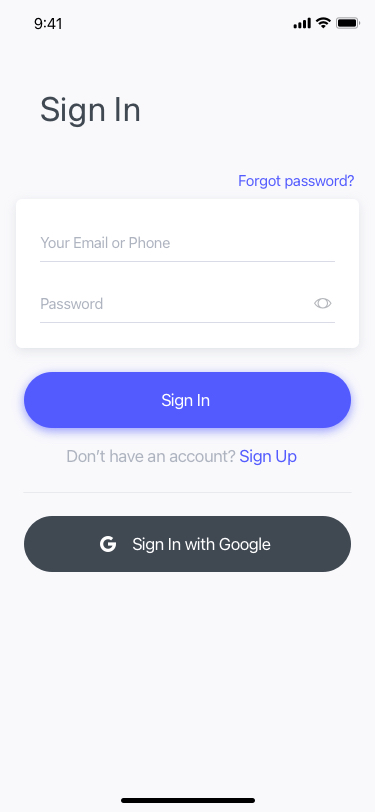
Text in this UI design:
Don’t have an account? Sign Up
Sign In
Sign In with Google
Your Email or Phone
Password
Forgot password?
Sign In